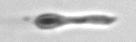
Label: Euglena